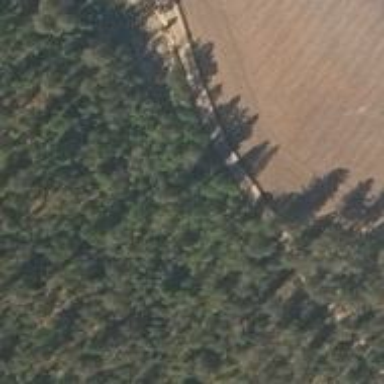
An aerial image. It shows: Well-maintained track road with grade 1 tracktype.